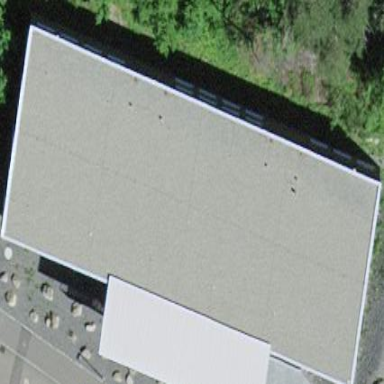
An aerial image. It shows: School building.